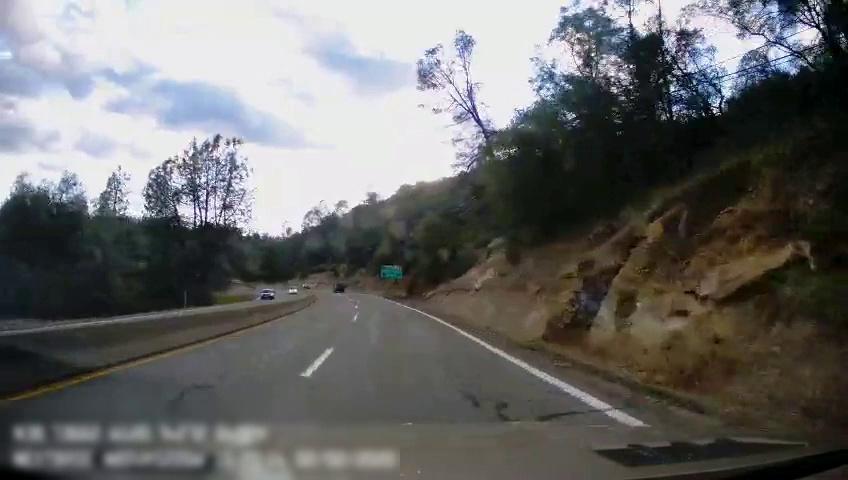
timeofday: Day
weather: Sunny
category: Drivable Space
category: Drivable Space
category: Vehicles | Car
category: Vehicles | Car
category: Vehicles | SUV
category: Lanes | Opposite Lane
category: Lanes | Alternate Lane
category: Lanes | Current Lane
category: Lanes | Alternate Lane
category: Traffic | Signs